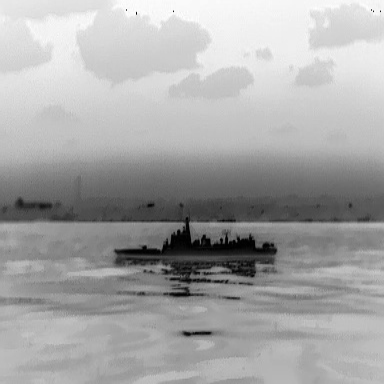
There is a warship in the infrared image.